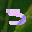
Label: 3